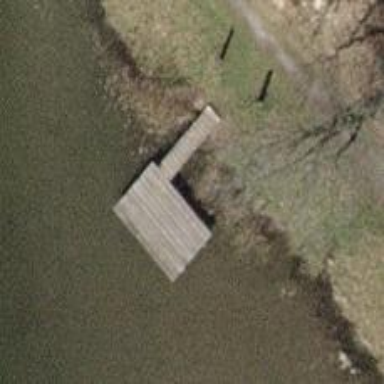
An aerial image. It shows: Man-made pier.